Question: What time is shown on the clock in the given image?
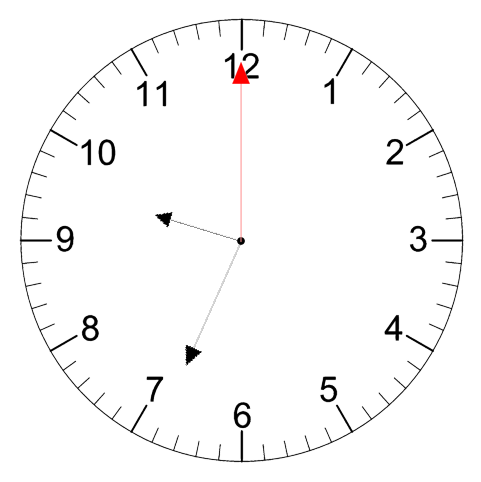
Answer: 09:34:00